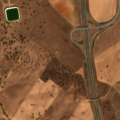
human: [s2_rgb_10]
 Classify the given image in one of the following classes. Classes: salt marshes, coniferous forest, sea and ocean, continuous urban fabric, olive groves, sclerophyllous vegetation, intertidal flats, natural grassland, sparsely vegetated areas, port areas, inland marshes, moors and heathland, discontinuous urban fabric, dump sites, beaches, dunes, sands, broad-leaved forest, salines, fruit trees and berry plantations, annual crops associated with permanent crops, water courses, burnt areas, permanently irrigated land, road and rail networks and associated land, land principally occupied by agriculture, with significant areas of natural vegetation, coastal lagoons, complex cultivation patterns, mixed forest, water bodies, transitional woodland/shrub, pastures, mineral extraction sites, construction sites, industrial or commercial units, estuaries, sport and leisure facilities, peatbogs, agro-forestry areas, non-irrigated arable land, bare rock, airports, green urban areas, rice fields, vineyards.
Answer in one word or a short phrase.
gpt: non-irrigated arable land, agro-forestry areas